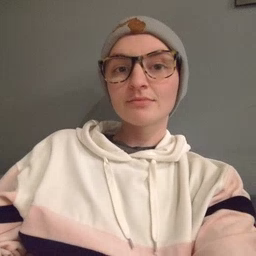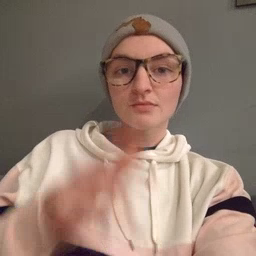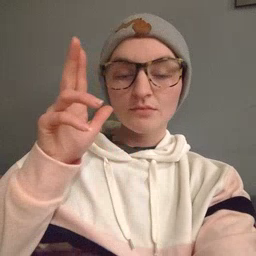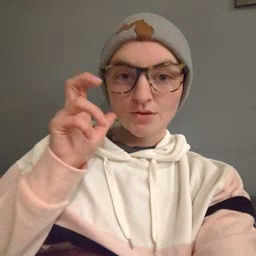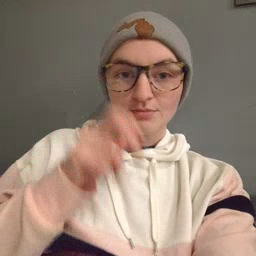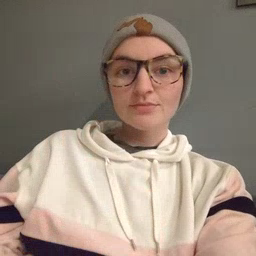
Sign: hear